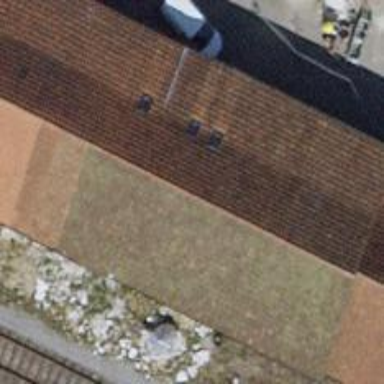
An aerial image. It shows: Roof with tile on the rooftop.